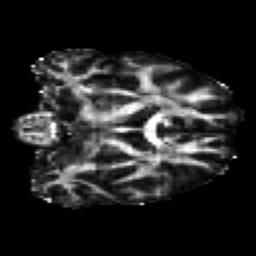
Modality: FA
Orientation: coronal
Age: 27
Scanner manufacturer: siemens
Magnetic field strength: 3 T
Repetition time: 2.2 s
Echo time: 0.084 s